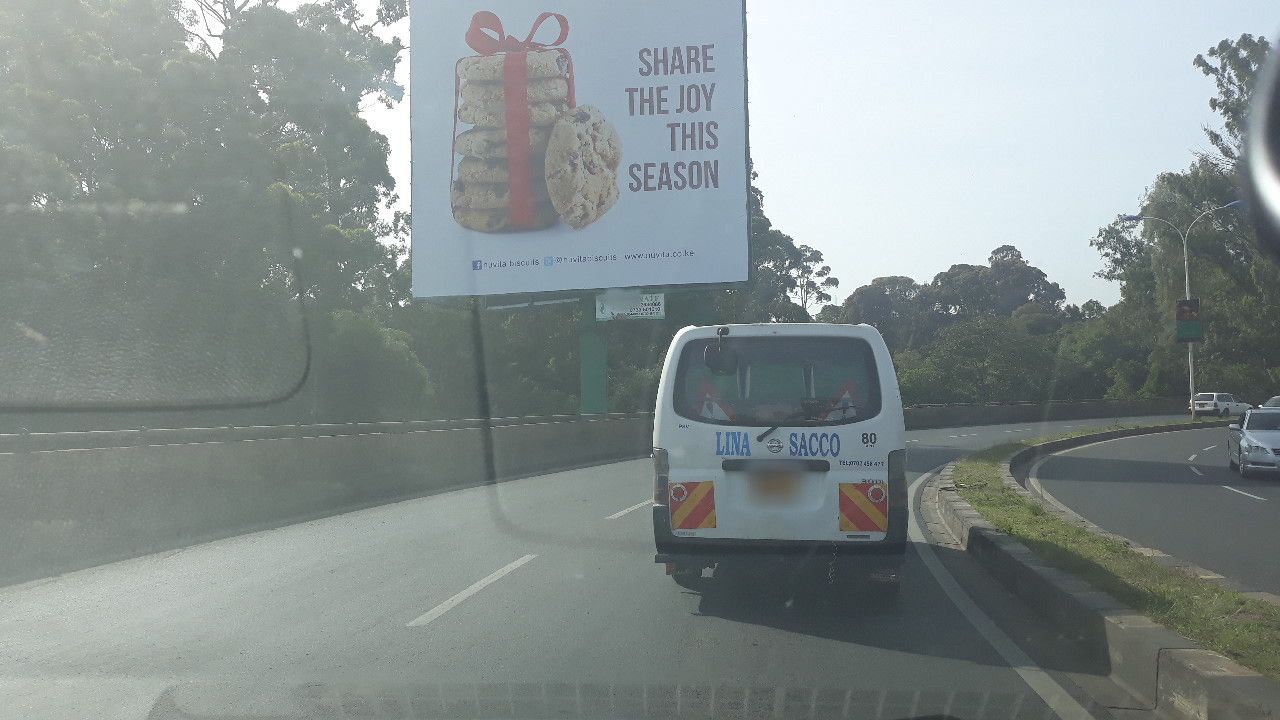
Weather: clear
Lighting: day
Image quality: good
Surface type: driving surface
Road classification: trunk, trunk_link
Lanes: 2
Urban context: urban centre
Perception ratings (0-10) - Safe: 1.01, Lively: 6.45, Beautiful: 6.77, Boring: 5.33, Depressing: 3.86, Wealthy: 1.66